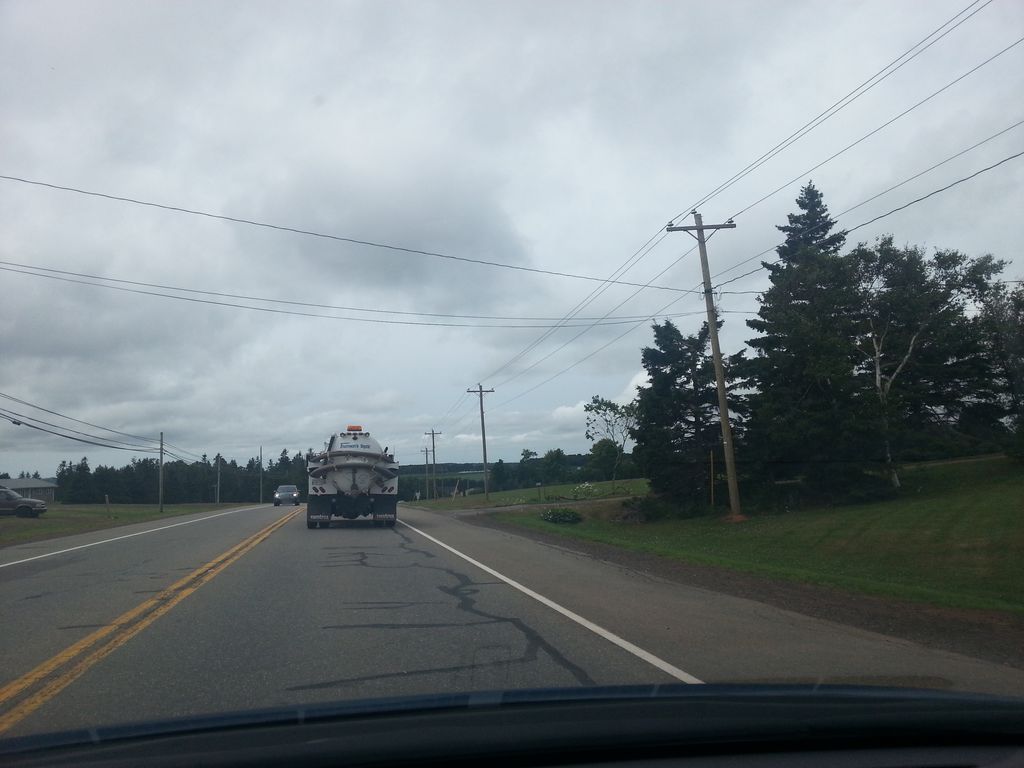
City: charlottetown